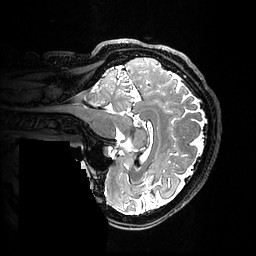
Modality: T2w
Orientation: sagittal
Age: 42
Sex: female
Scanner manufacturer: ge
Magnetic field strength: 3 T
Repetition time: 3.202 s
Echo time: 0.05898 s